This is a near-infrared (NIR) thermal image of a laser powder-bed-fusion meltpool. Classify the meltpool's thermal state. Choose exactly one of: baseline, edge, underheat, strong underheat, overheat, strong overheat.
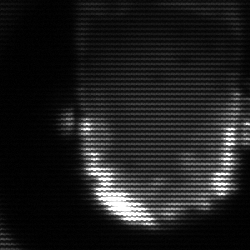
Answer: baseline